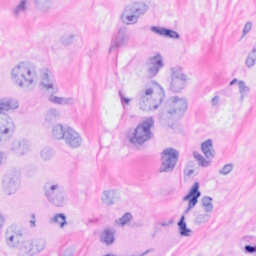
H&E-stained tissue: Breast